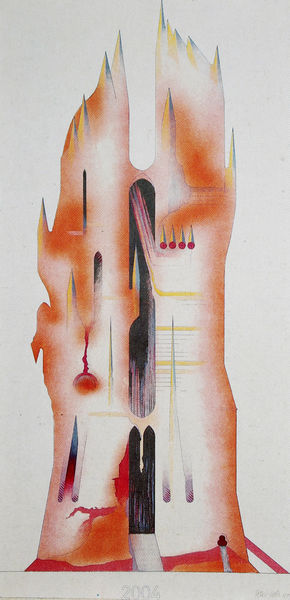
Titel: Trickling Towers, Turm-Variation
Künstler: Peter Cook
Schlagwörter: blau, feuer, weiß, gelb, grün, komposition, fenster, grau, orange, schwarz, gebäude, rot, architektur, spitze, spitzen, rosa, turm, abstrakt, grafik, graphik, lila, violett, linien, brand, streifen, fallen, collage, bögen, eingang, flamme, türme, flammen, schraffur, senkrecht, zacken, zahl, ziffer, rampe, tropfen, bombe, schacht, waggerecht, aufragend, herabfallen, herabtropfen